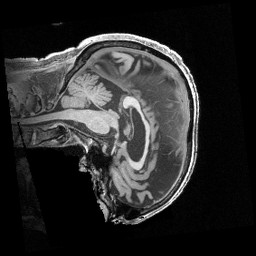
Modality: T1w
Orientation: sagittal
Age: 80
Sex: male
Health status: healthy
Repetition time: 2.4 s
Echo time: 0.00222 s